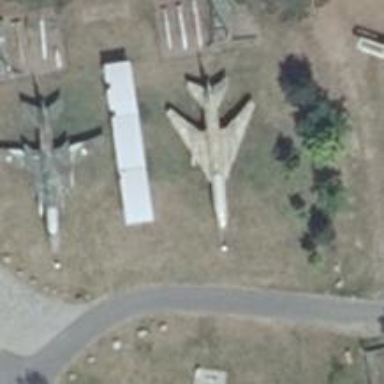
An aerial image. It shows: Attraction featuring historic aircraft.